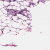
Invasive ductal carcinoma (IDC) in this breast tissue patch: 0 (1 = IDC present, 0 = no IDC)